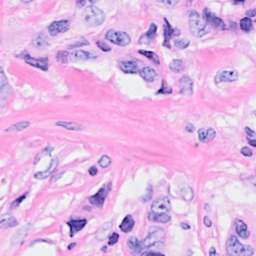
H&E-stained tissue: Breast